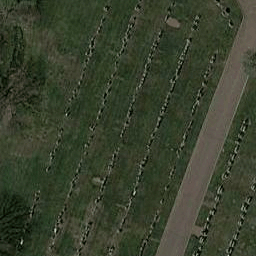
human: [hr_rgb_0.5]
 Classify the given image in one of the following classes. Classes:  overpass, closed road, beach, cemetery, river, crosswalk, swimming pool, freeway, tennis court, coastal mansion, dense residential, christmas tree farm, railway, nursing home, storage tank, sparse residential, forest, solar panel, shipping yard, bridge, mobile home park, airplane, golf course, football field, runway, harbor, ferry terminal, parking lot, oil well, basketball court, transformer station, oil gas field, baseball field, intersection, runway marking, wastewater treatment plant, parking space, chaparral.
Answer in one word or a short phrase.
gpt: cemetery